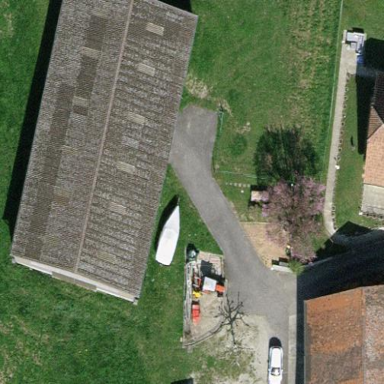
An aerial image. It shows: Farmyard area.